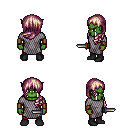
a pixel art fantasy rpg character, male body template, orc, green skin, chain mail, red pants, white blonde left-swept hairstyle, leather bracers, black shoes, dagger, four views (front, back, left, right), 2x2 character sprite sheet, small pixel art, hard edges, no anti-aliasing